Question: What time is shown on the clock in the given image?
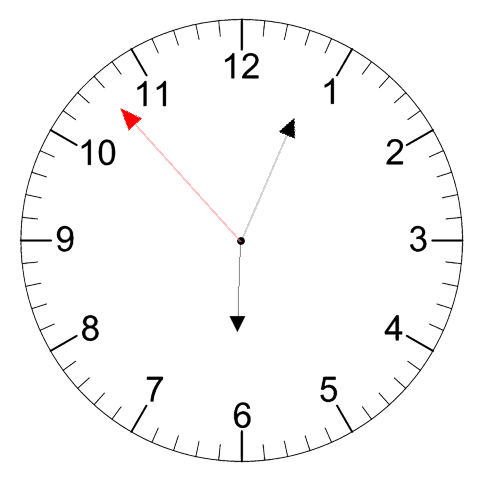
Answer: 06:03:53